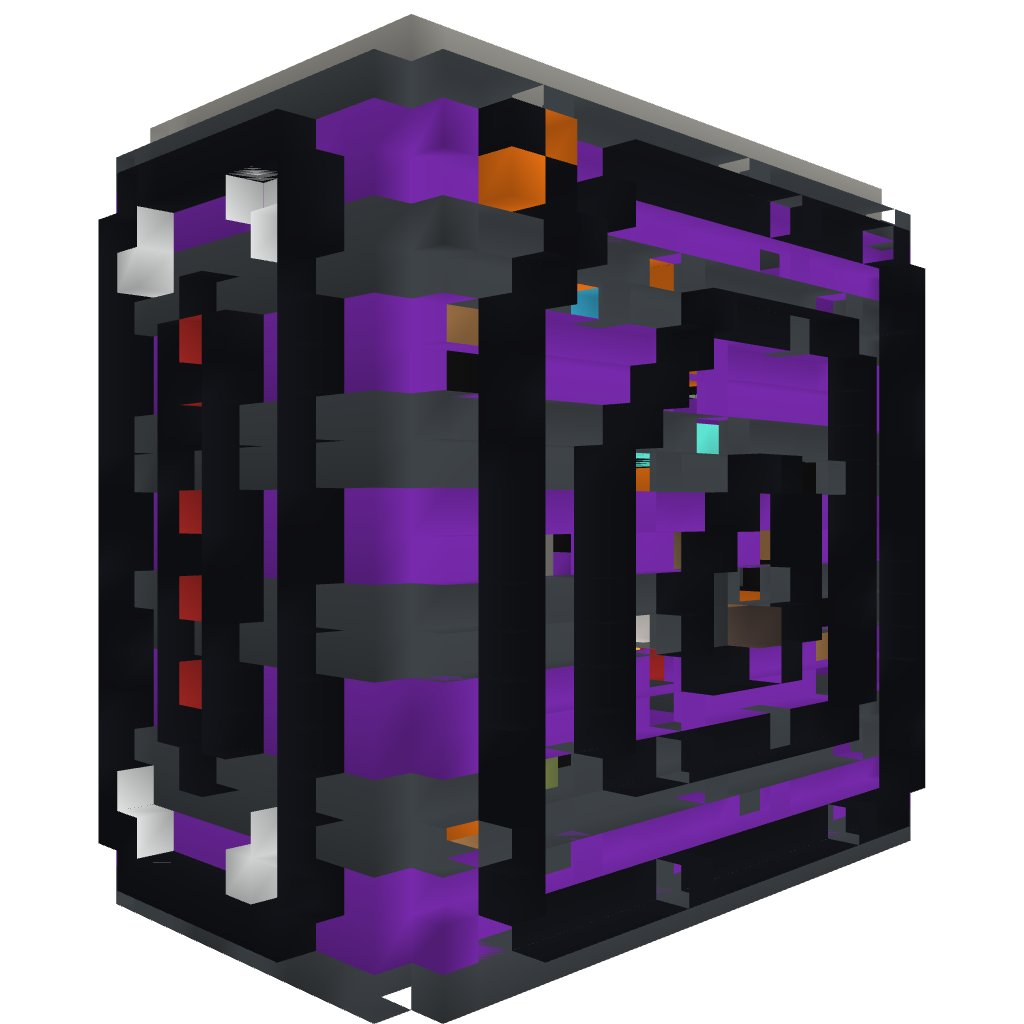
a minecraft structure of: Electronic Connect Four